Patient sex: M
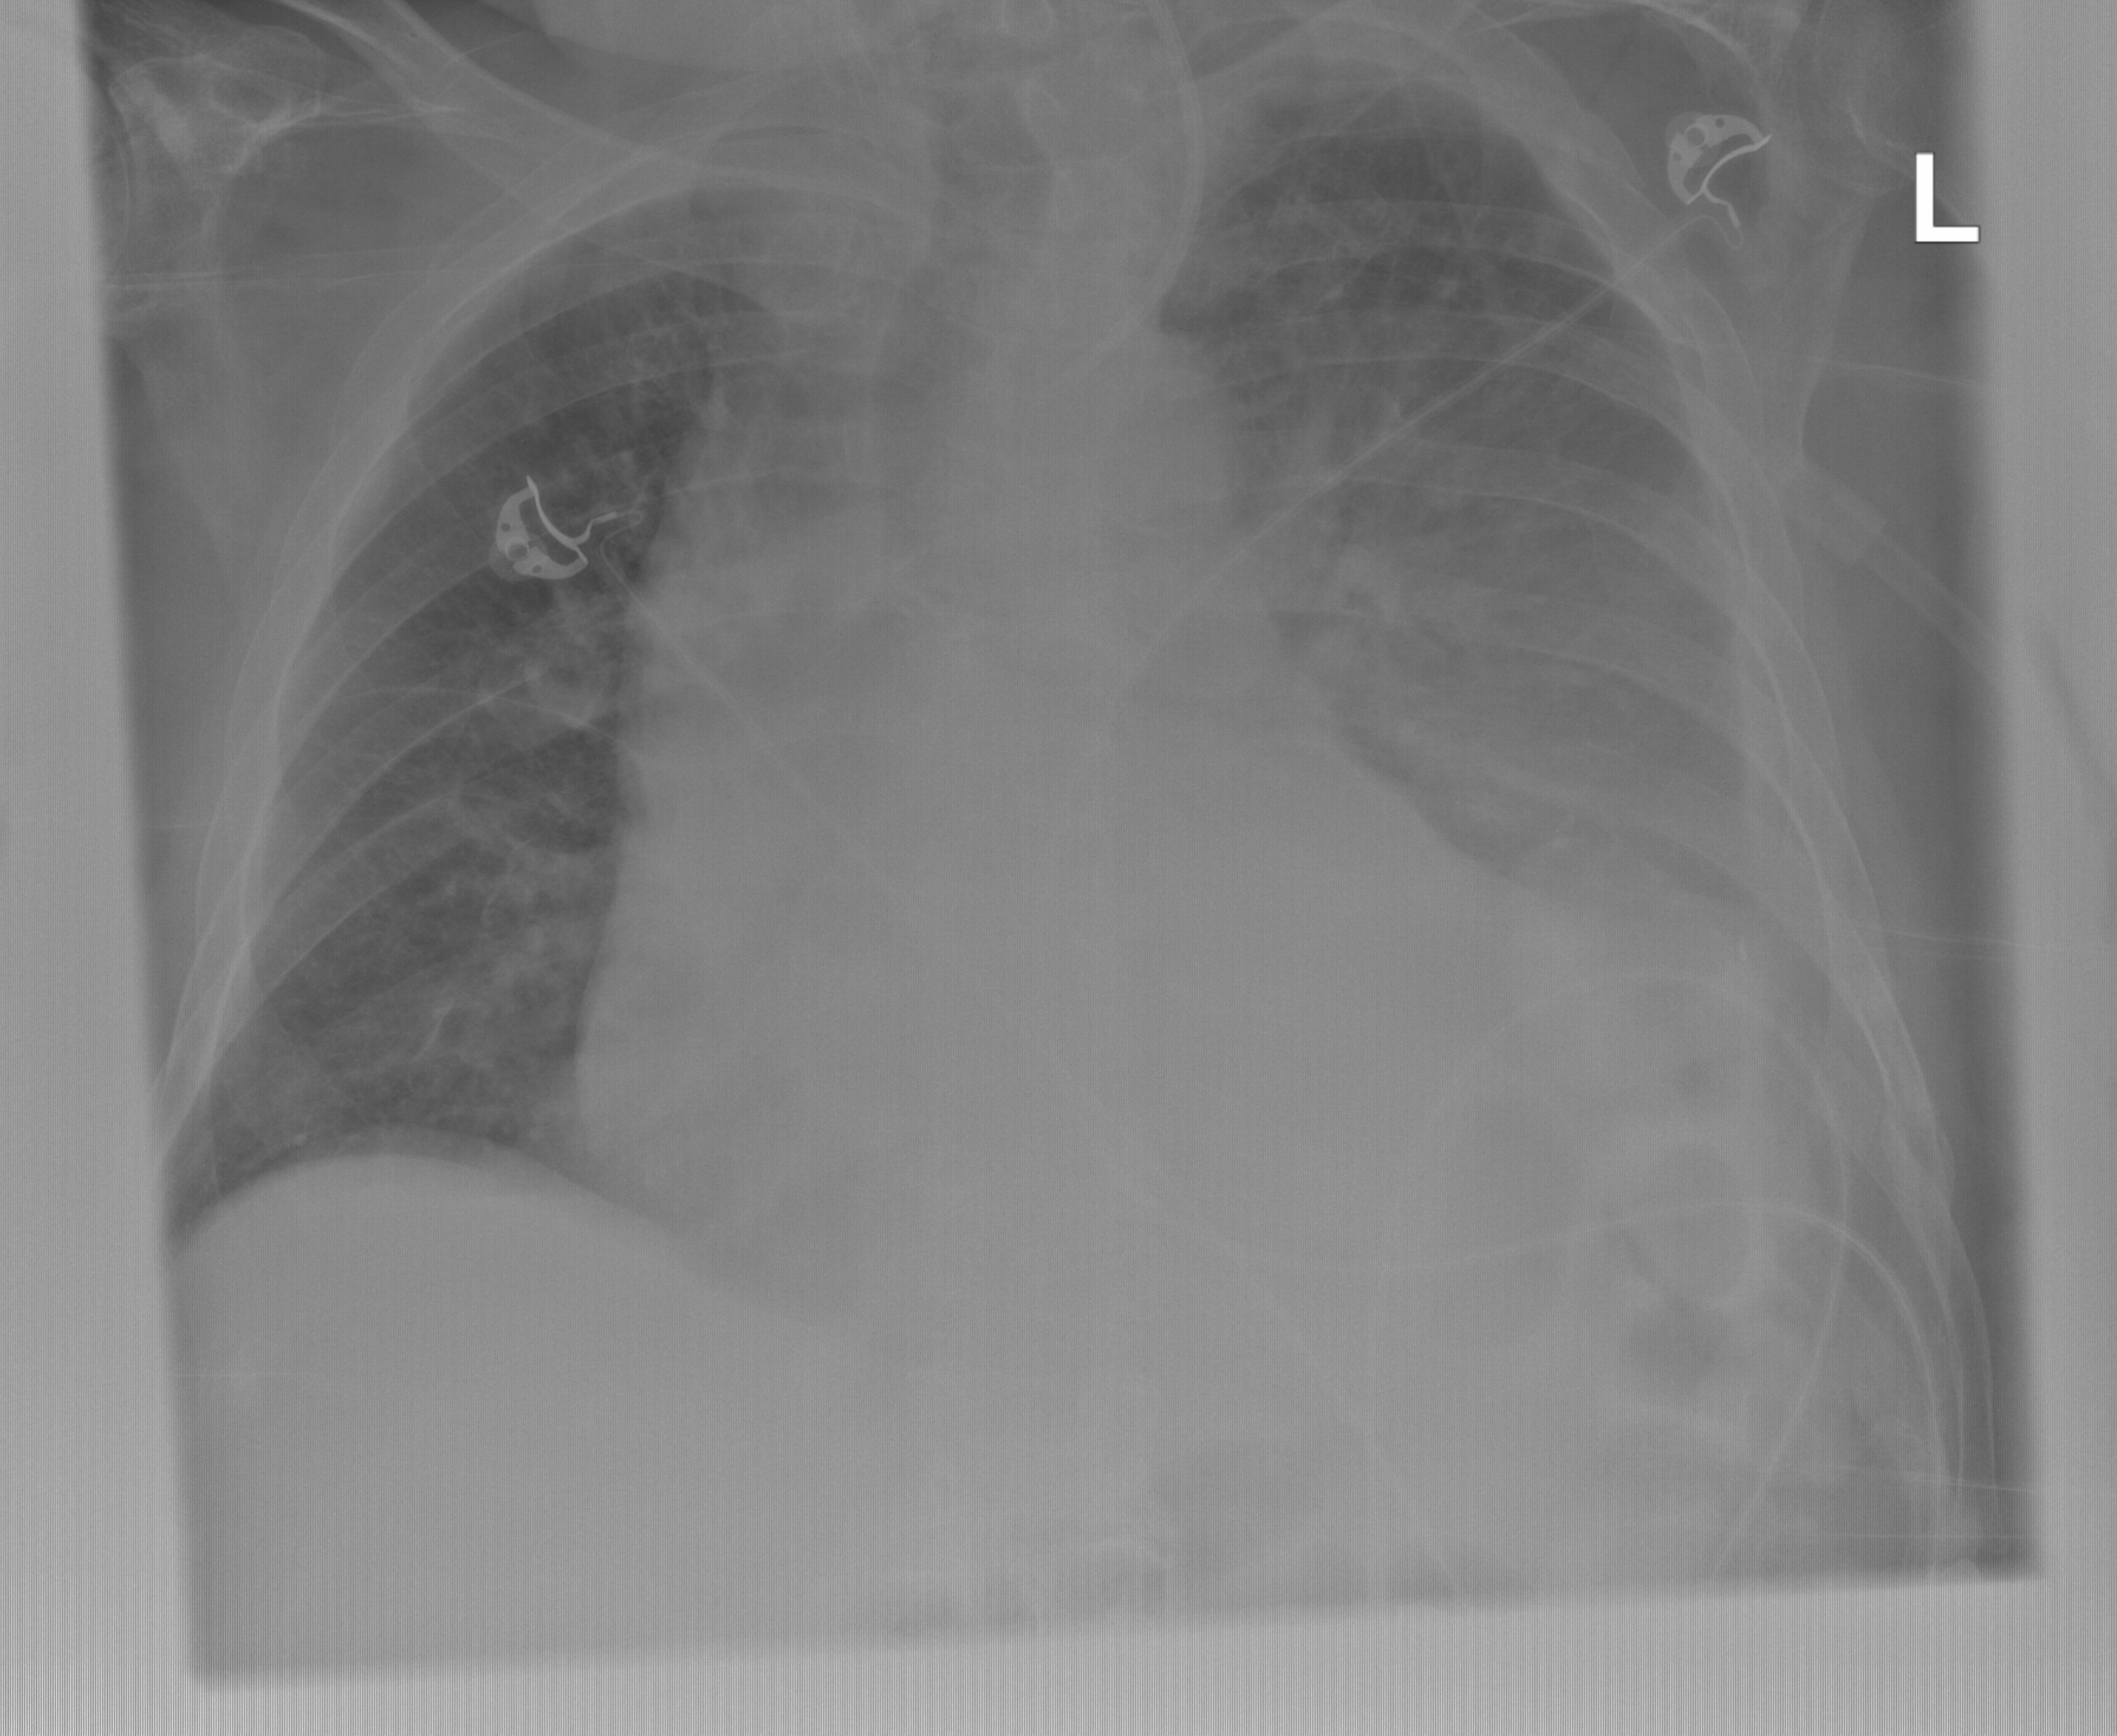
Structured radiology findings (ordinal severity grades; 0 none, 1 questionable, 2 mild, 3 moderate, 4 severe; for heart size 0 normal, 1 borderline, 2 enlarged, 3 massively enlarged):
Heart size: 2
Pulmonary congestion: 2
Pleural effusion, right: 0
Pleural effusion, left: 2
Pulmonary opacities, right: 0
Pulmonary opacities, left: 2
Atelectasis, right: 0
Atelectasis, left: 2